Fundus camera: canon
Shooting center: optic_disc
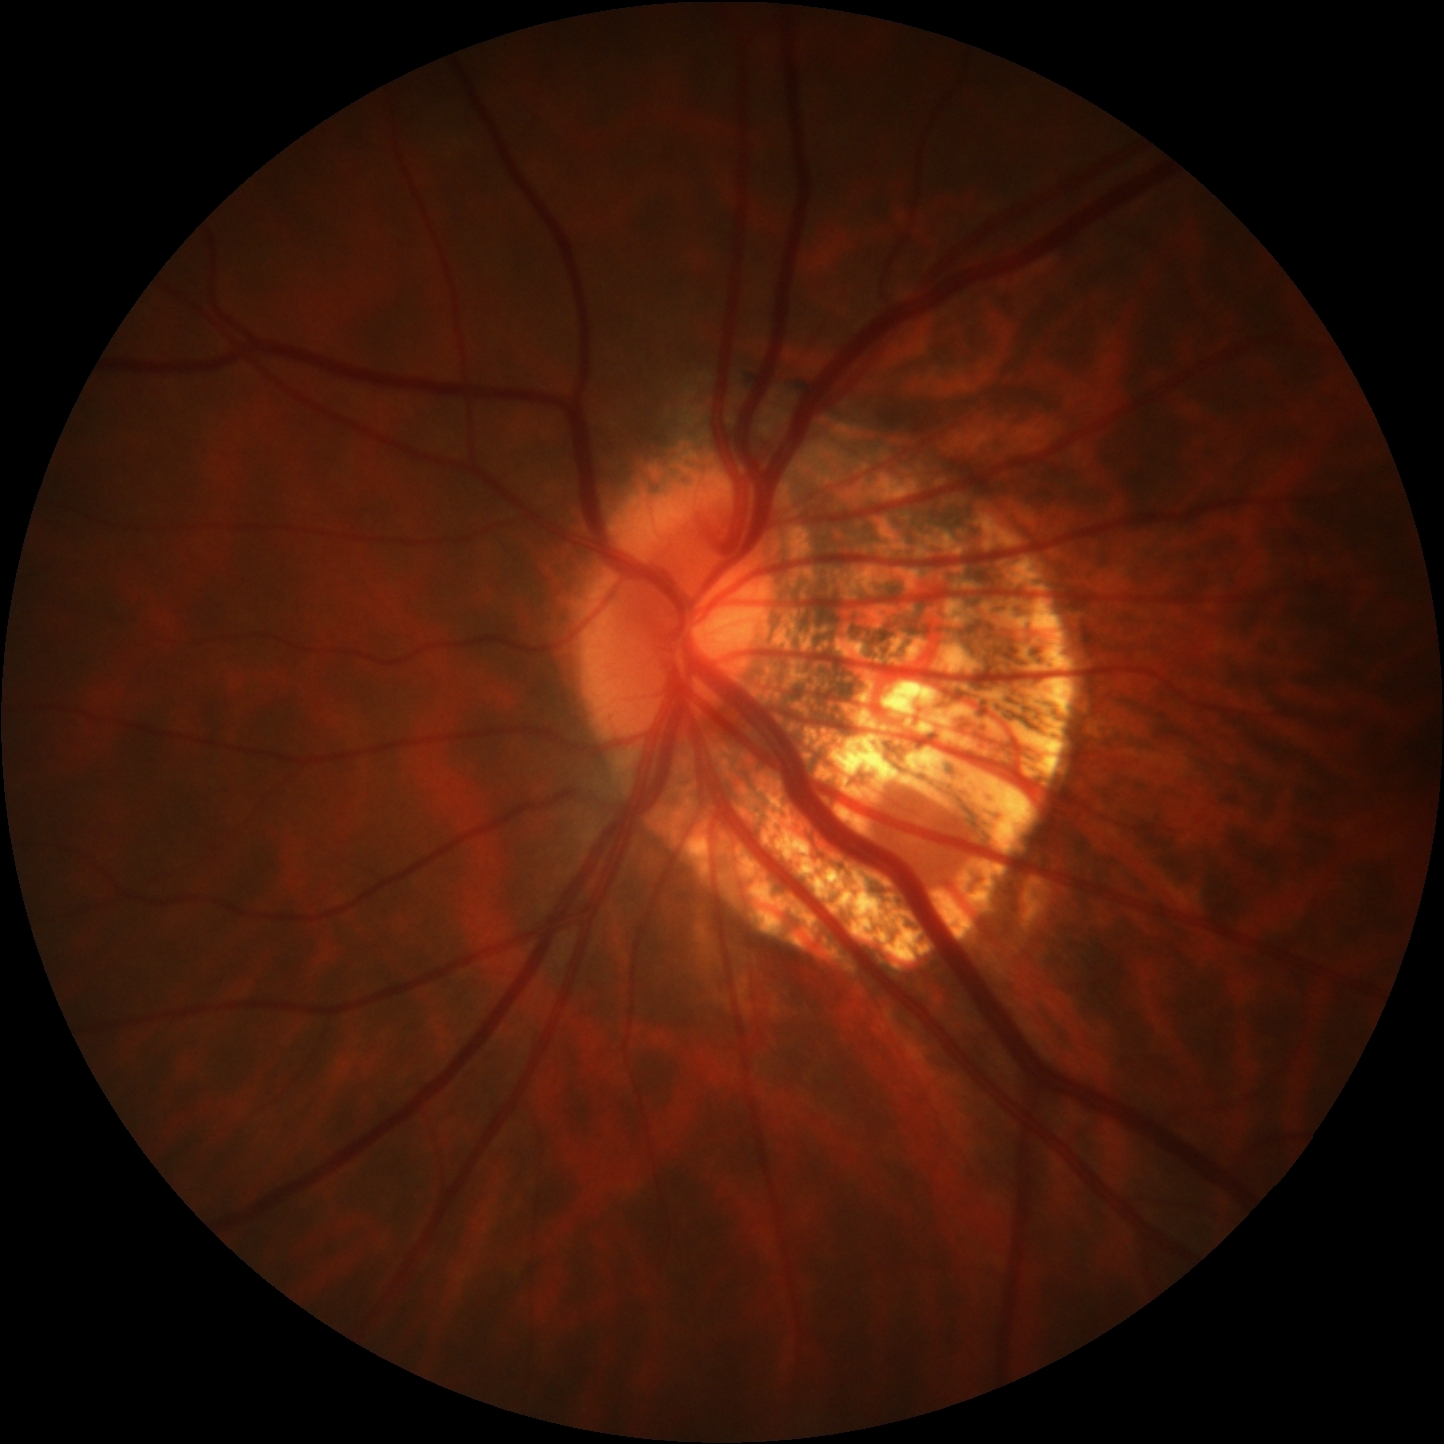
Pathologic myopia: yes
Patchy retinal atrophy: present
Retinal detachment: absent